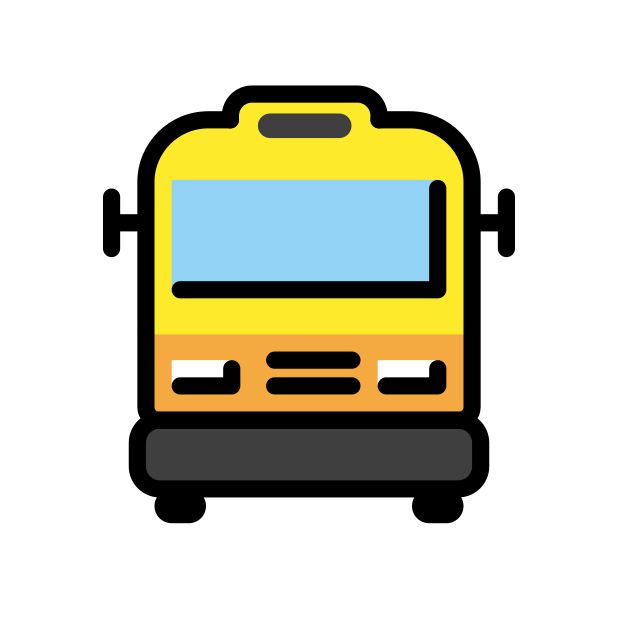
oncoming bus